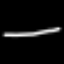
Label: line